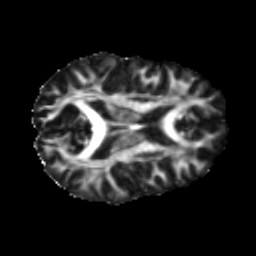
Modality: FA
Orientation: axial
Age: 31
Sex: male
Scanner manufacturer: ge
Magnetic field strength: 3 T
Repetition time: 7.8 s
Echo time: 0.0607 s